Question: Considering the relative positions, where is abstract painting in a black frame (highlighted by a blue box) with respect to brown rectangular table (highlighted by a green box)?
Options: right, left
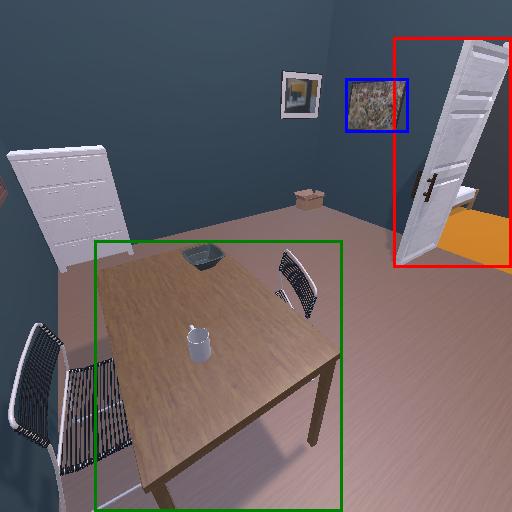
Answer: right